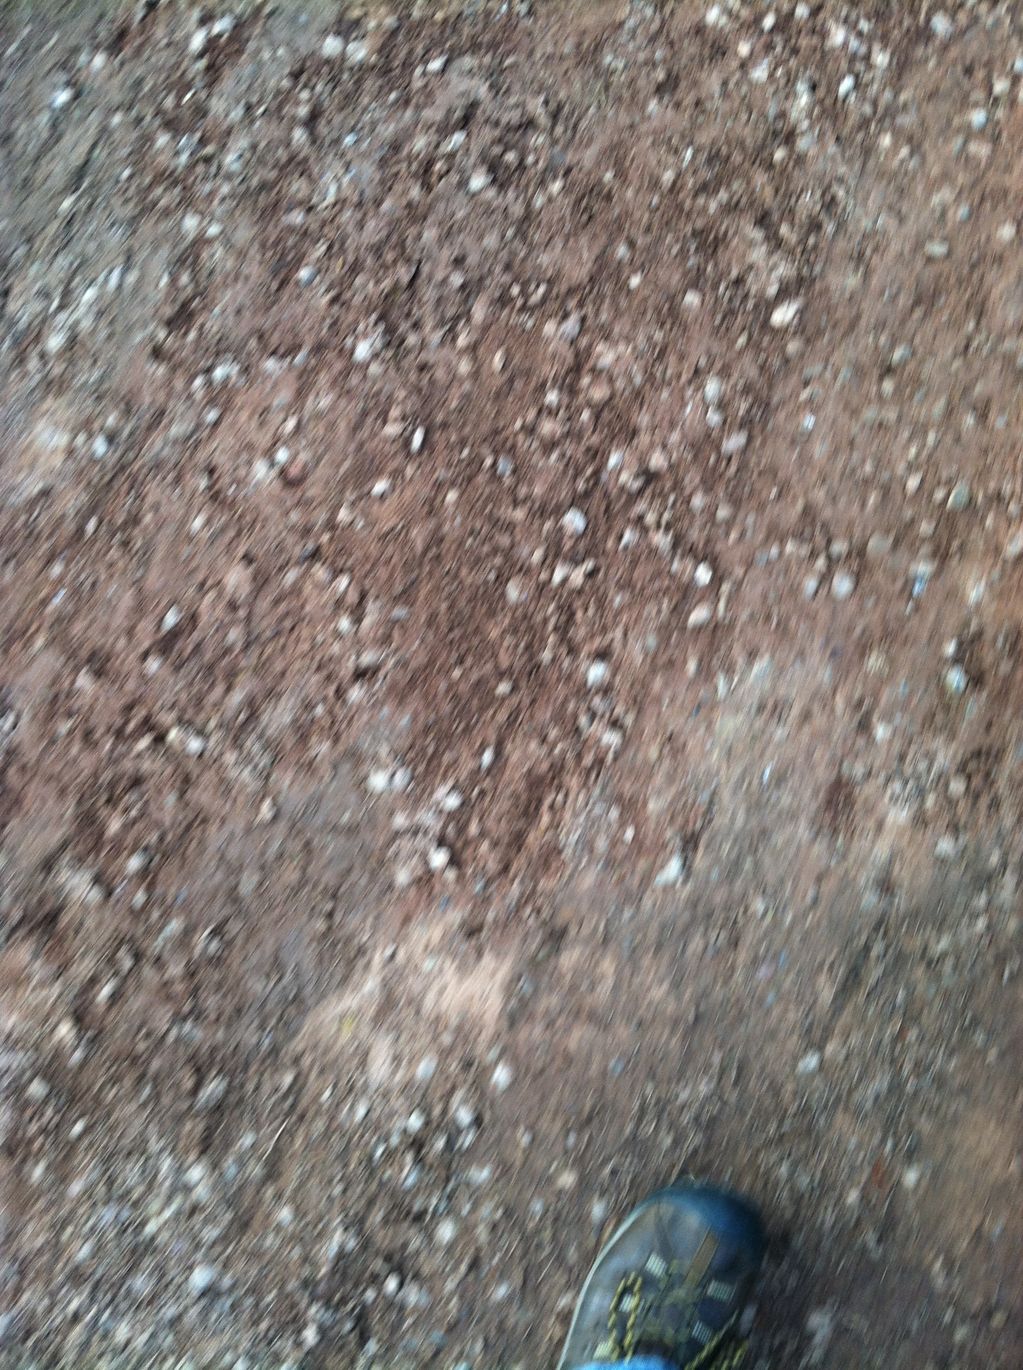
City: charlottetown